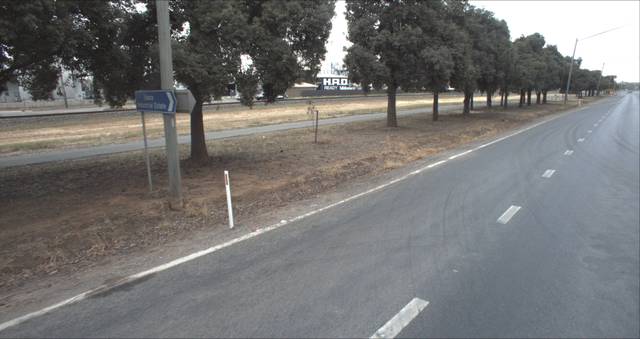
Region: Australia
Coordinates: -34.551, 146.389